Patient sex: M
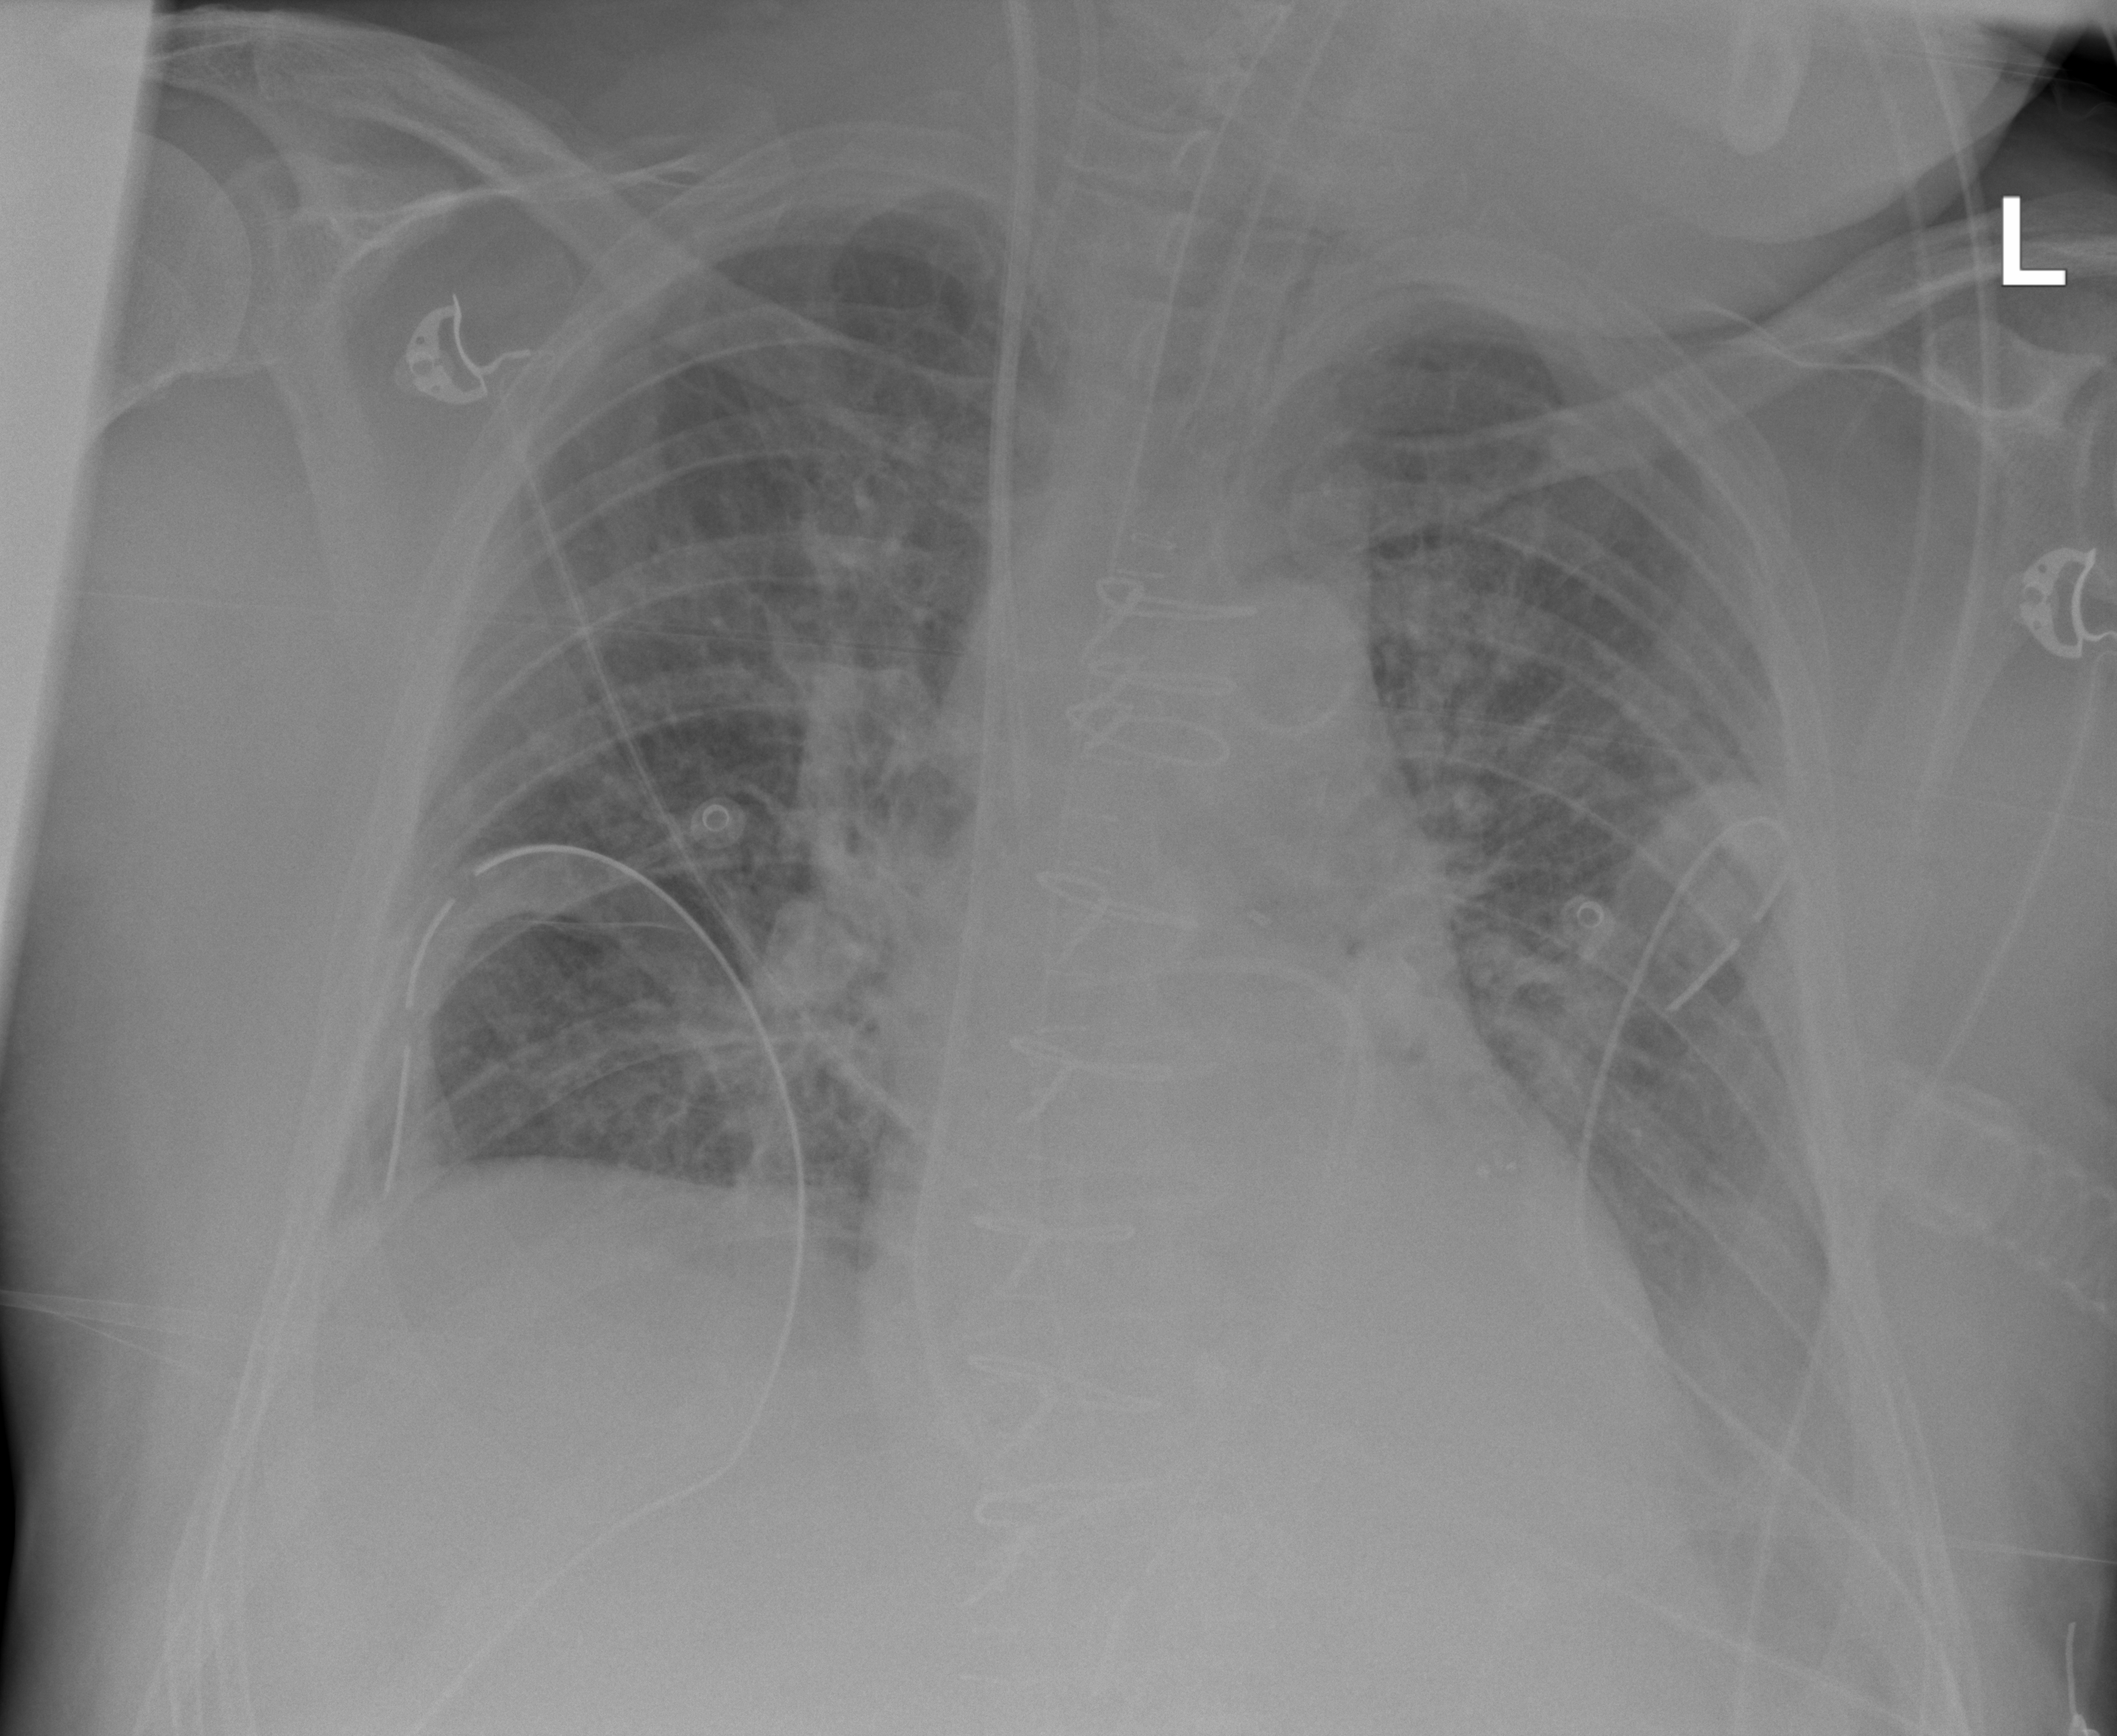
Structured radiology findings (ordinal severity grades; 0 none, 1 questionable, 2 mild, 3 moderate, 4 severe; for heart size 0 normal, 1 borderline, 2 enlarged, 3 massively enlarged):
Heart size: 0
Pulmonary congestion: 0
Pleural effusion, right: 0
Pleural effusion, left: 2
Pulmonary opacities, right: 2
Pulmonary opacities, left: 2
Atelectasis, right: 1
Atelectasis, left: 2